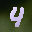
Label: 4